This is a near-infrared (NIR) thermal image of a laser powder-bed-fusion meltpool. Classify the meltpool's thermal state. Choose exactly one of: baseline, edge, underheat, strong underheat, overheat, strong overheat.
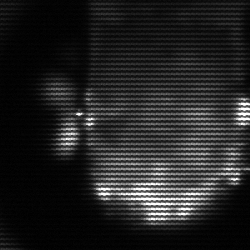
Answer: baseline